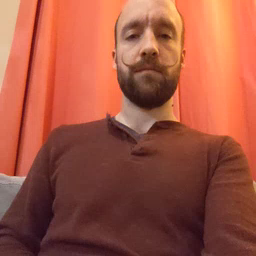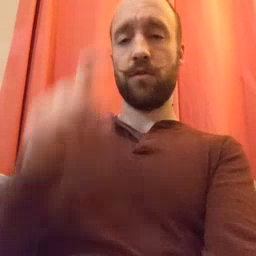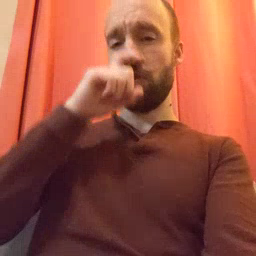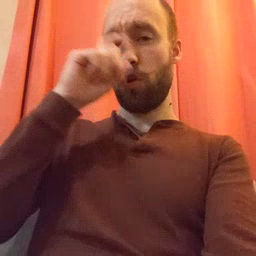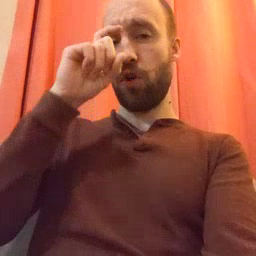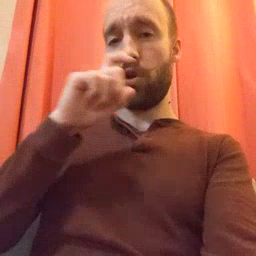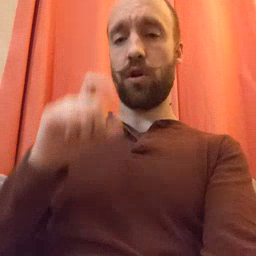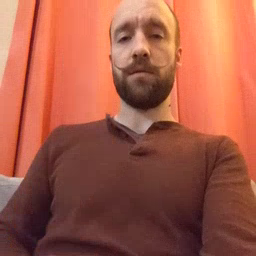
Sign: doll